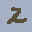
Label: 2